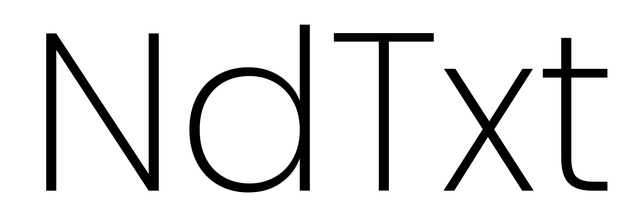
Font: Poppins-ExtraLight